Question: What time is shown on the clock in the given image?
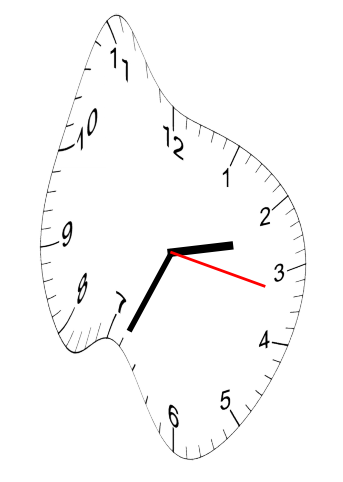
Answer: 02:34:17